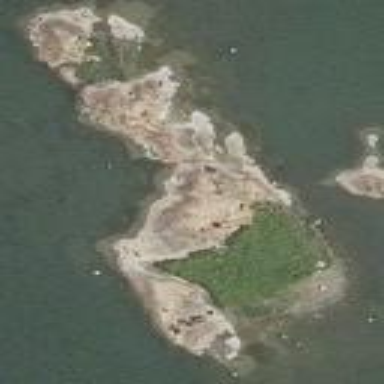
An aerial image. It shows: Islet located along the natural coastline.